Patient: sex F, age 19
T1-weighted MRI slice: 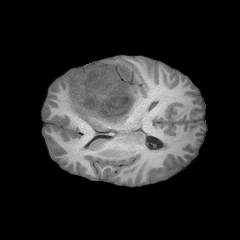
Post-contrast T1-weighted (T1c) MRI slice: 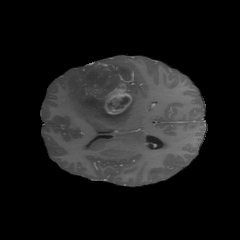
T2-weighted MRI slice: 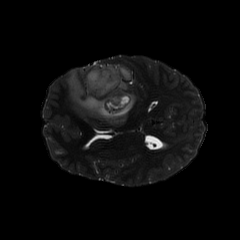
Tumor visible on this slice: yes
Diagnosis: Astrocytoma, IDH-mutant
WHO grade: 4